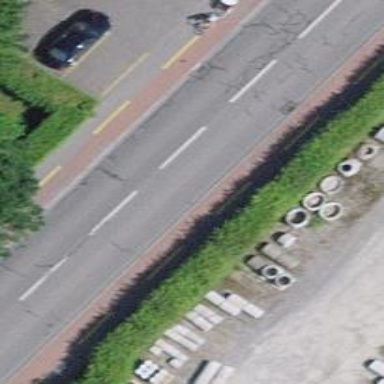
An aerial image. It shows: Kerb serving as barrier.